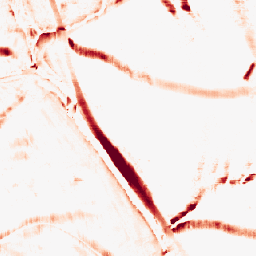
Category: morphological
Decomposition family: morphological_square
Decomposition parameters: operation: opening
size: 15
Upsampling method: nearest
Upsampling parameters: scale: 4
Upsampling scale: 4